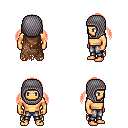
a pixel art fantasy rpg character, male body template, human, tanned skin, brown tattered cape, metal pants, red twin-tailed hairstyle, chain hood, four views (front, back, left, right), 2x2 character sprite sheet, small pixel art, hard edges, no anti-aliasing